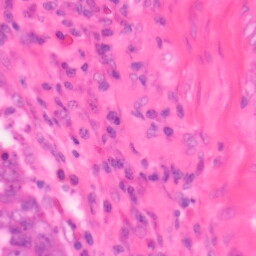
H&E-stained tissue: Colon